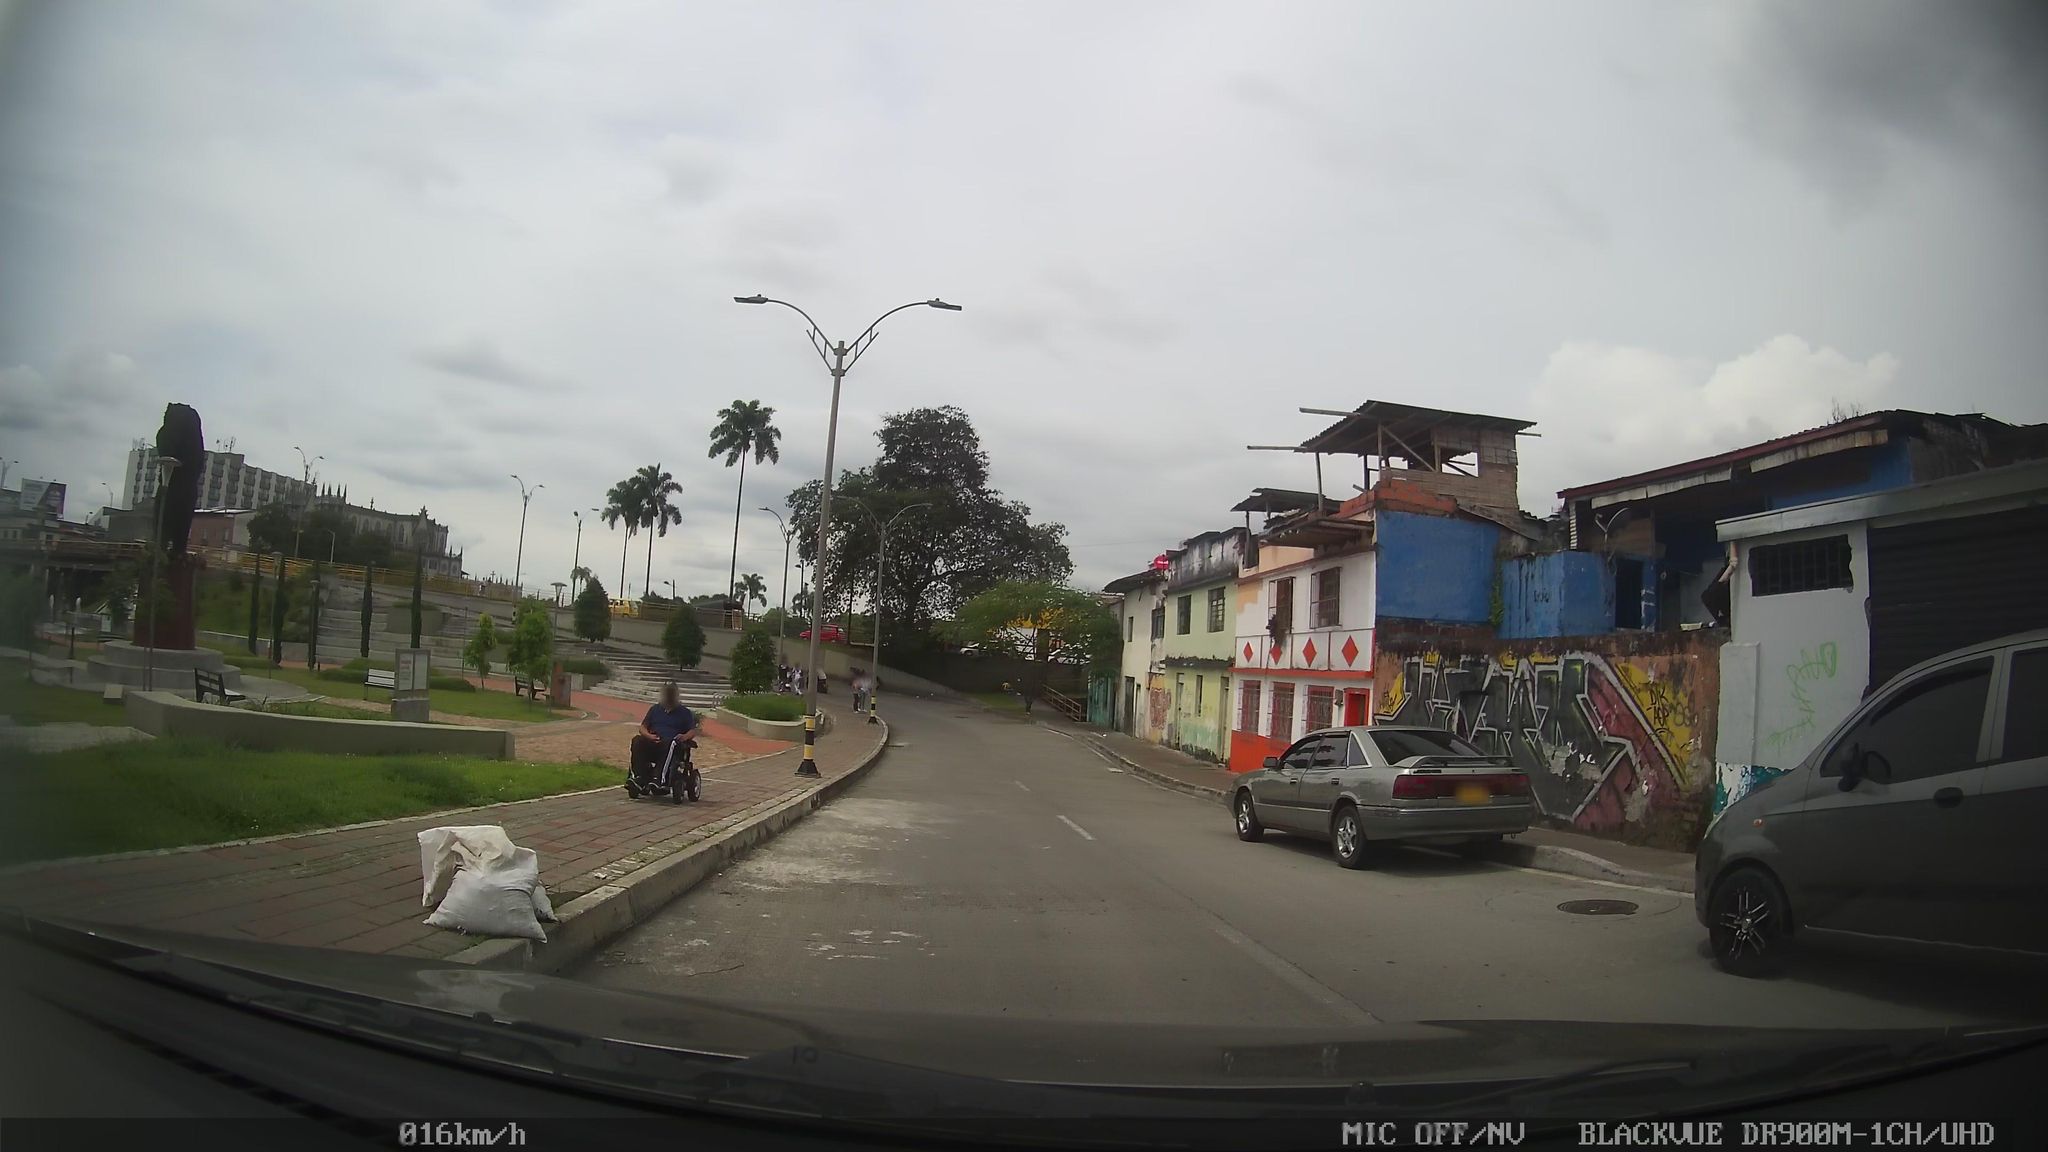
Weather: cloudy
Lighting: day
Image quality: good
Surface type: driving surface
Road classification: secondary_link, secondary
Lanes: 2
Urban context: urban centre
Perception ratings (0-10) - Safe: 4.94, Lively: 6.97, Beautiful: 6.5, Boring: 6.85, Depressing: 5.34, Wealthy: 4.3